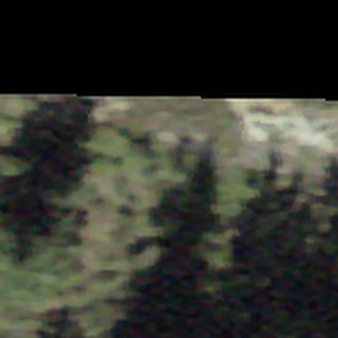
Label: other